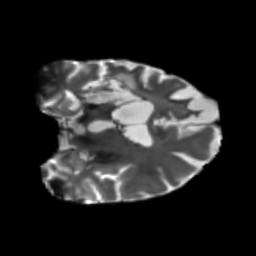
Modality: T2w
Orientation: coronal
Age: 58
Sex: male
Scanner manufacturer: siemens
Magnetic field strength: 3 T
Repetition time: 5.25 s
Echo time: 0.08 s